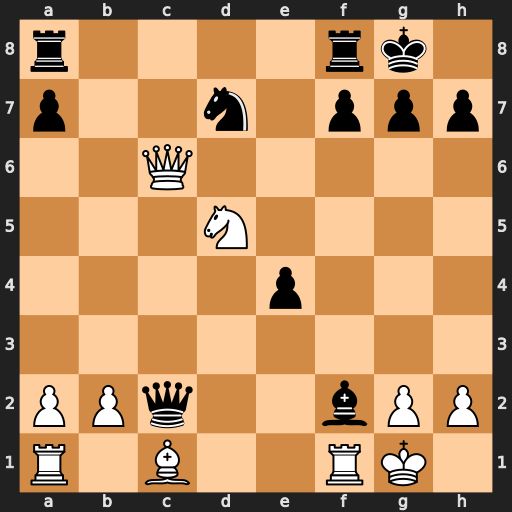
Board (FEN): r4rk1/p2n1ppp/2Q5/3N4/4p3/8/PPq2bPP/R1B2RK1
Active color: w
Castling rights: -
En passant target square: -
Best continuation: Rxf2 Qxc6 Ne7+ Kh8 Nxc6